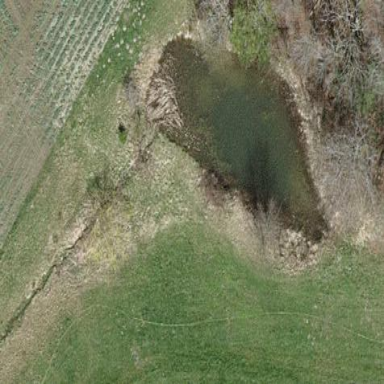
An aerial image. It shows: Serene pond surrounded by nature.